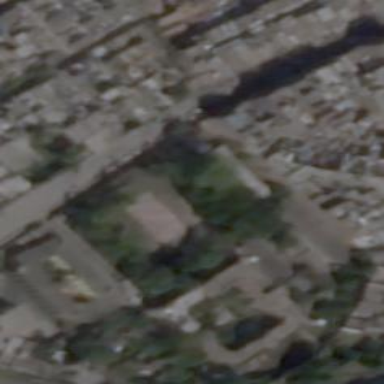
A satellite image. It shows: School.